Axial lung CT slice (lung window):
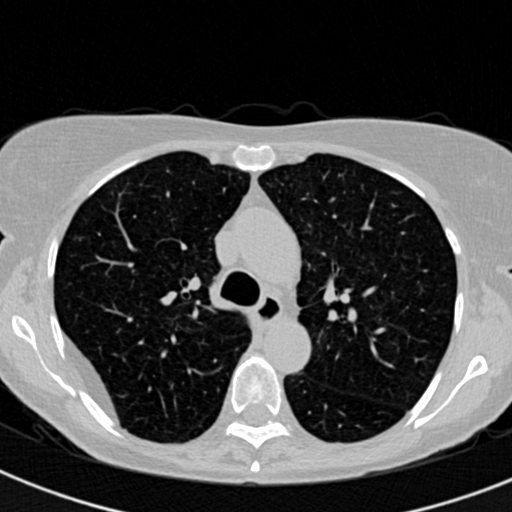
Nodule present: no